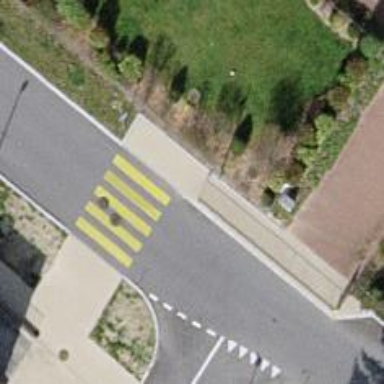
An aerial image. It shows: Uncontrolled zebra crossing on the road.